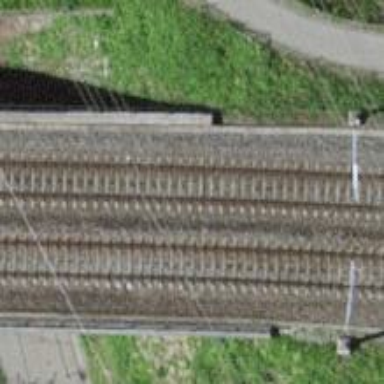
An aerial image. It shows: Bridge over electrified railway with contact line.